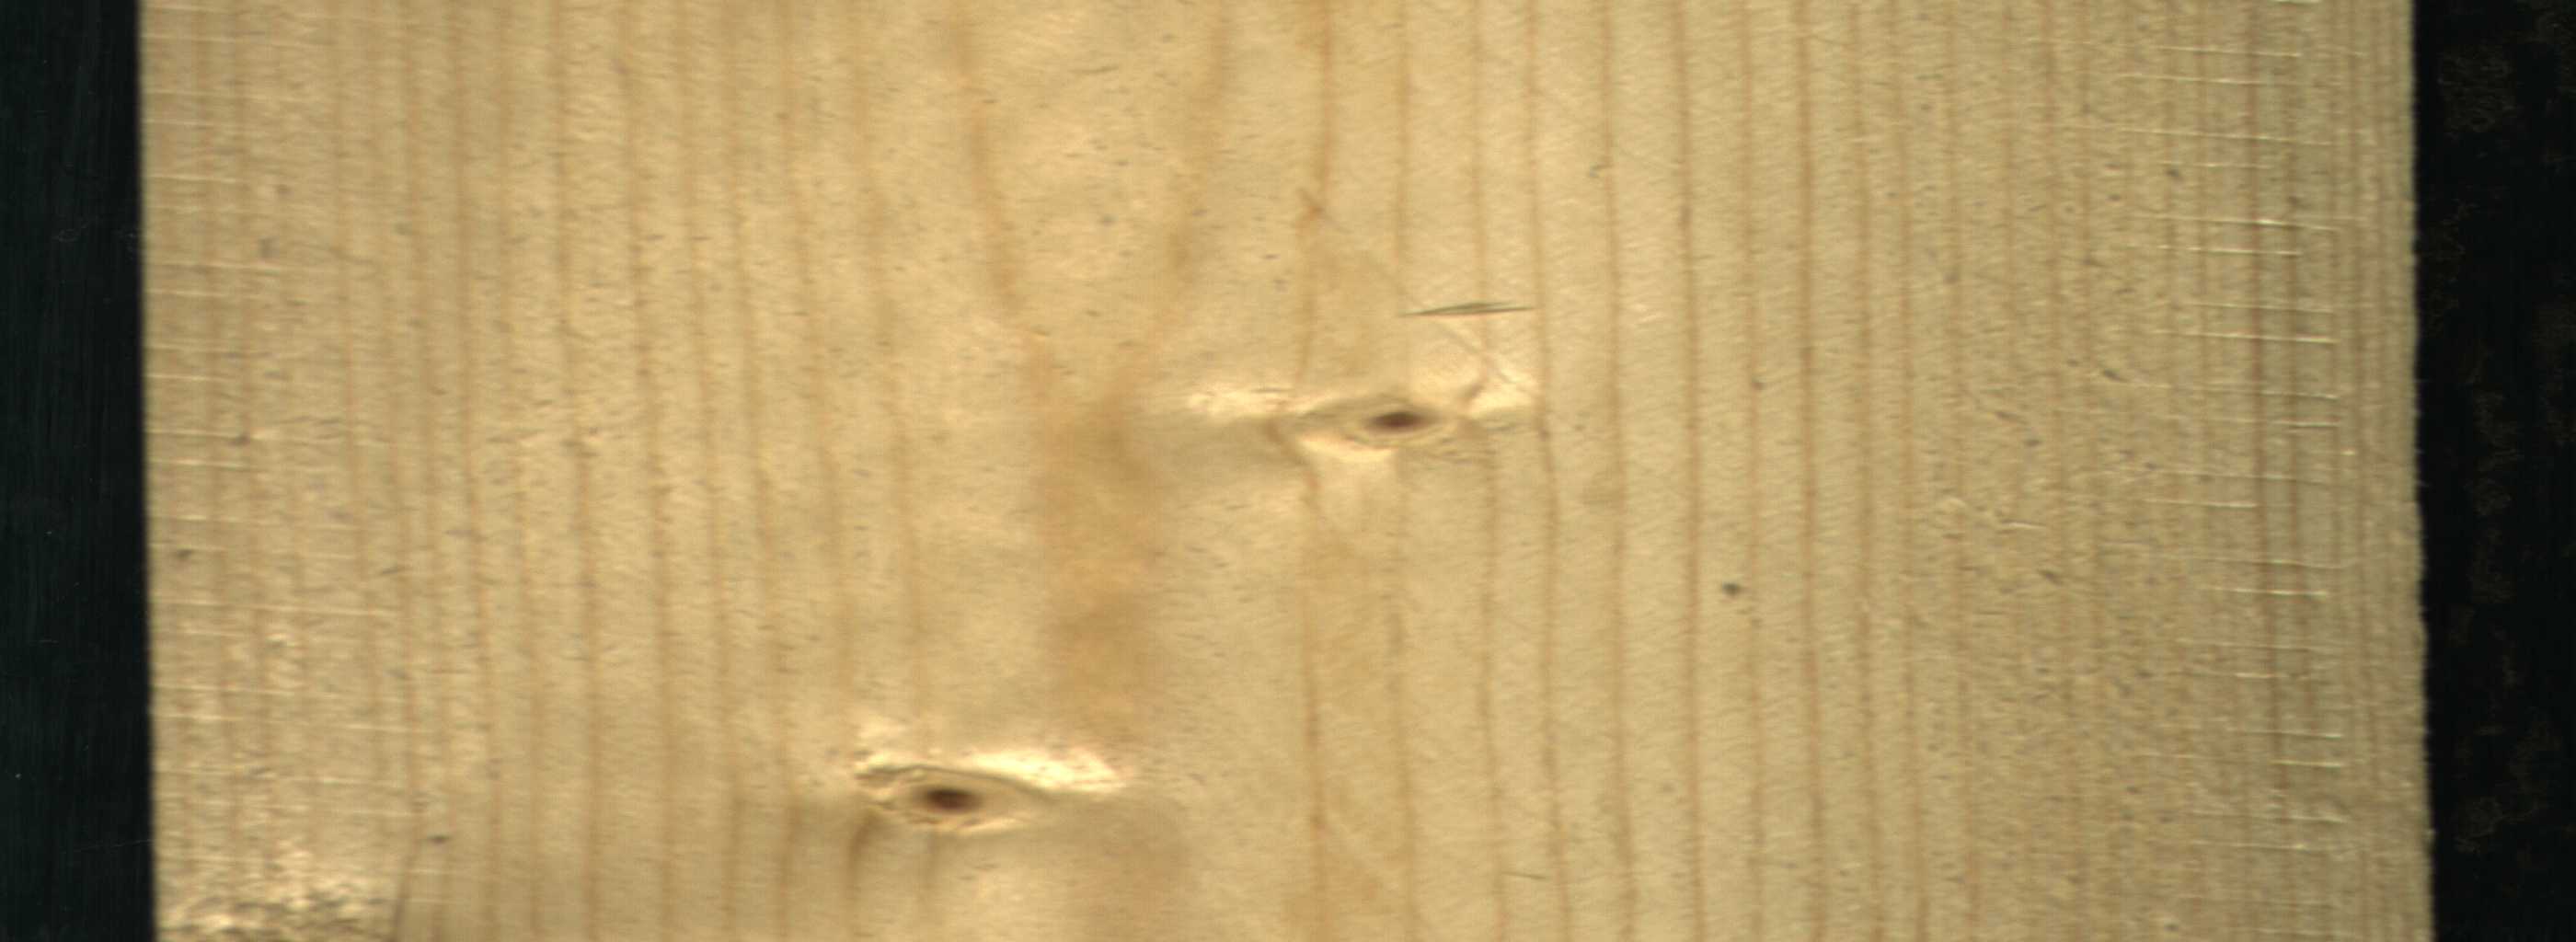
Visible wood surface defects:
Live_Knot
Live_Knot